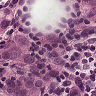
Metastatic tissue present: yes